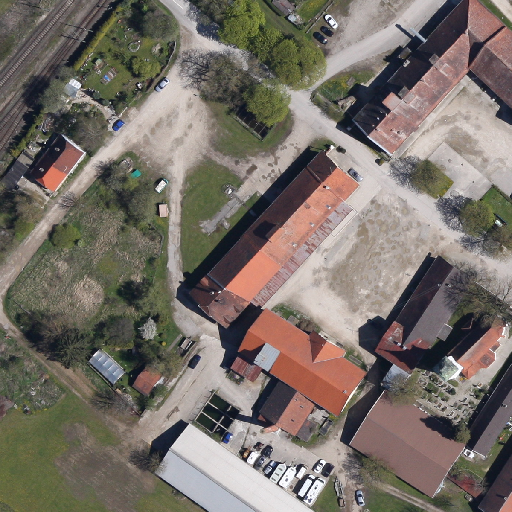
Referring expression: van